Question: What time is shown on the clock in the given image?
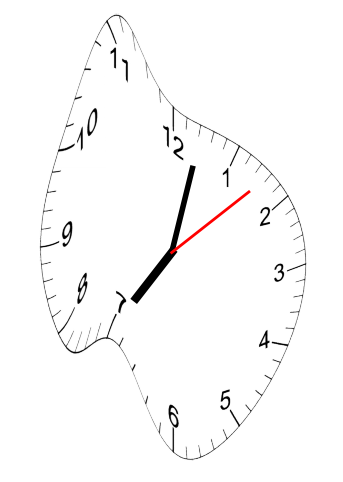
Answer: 07:02:08